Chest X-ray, PA view. Patient: 60 years old, sex F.
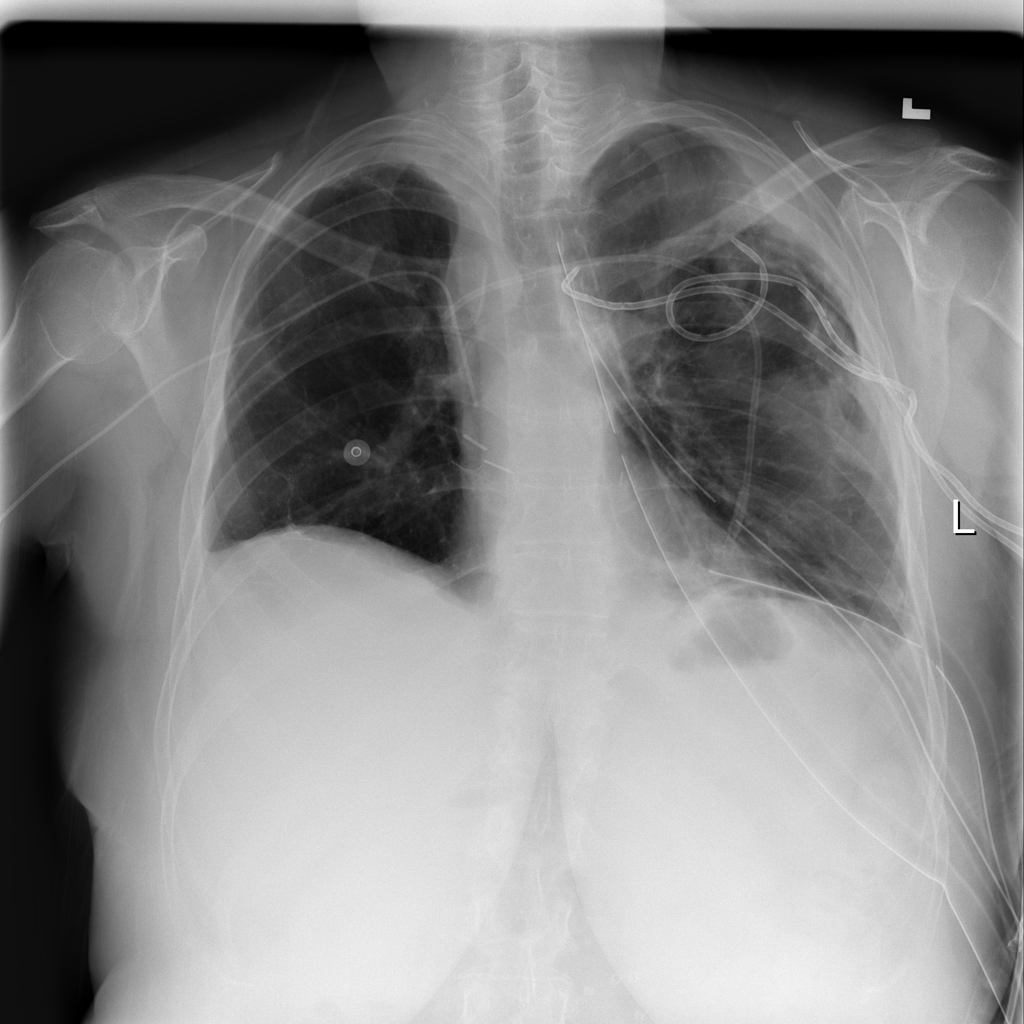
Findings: Effusion